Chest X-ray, PA view. Patient: 50 years old, sex M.
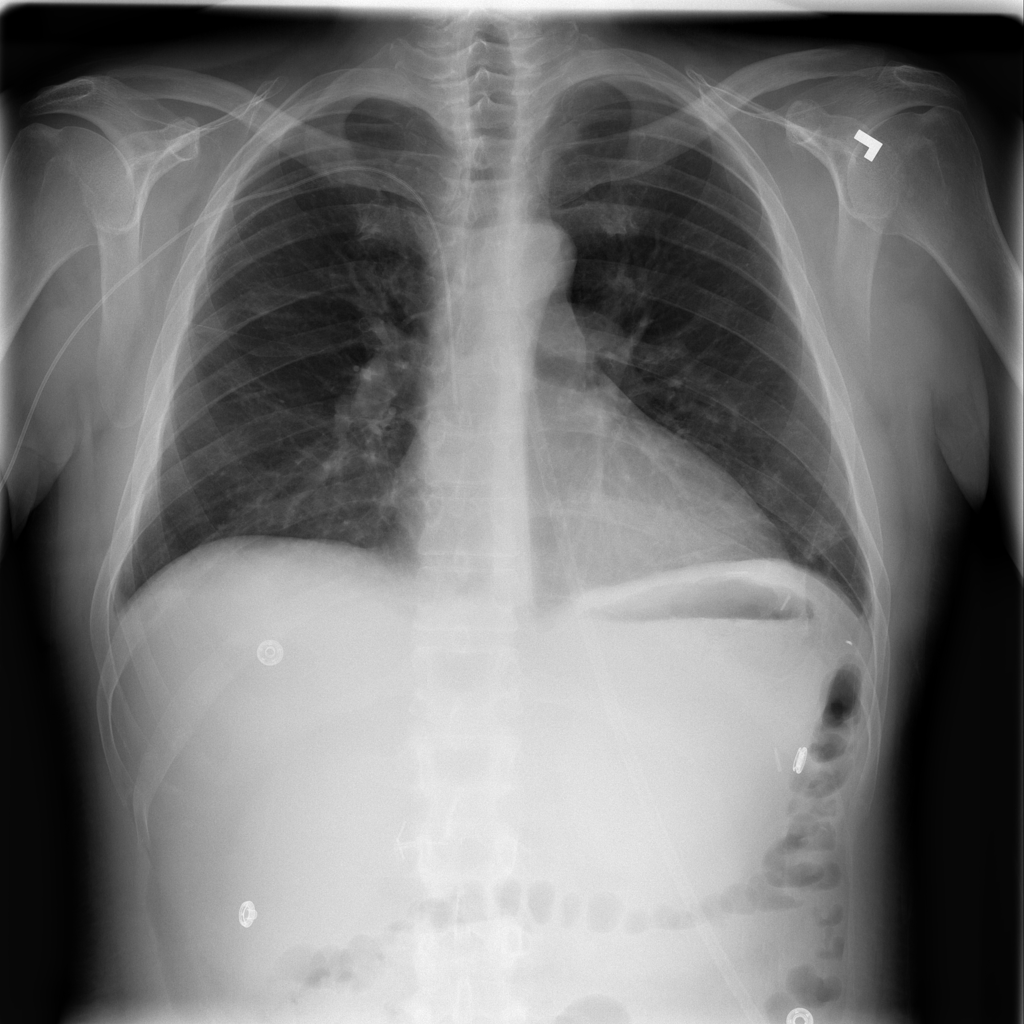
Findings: Effusion, Nodule